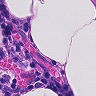
Metastatic tissue present: no